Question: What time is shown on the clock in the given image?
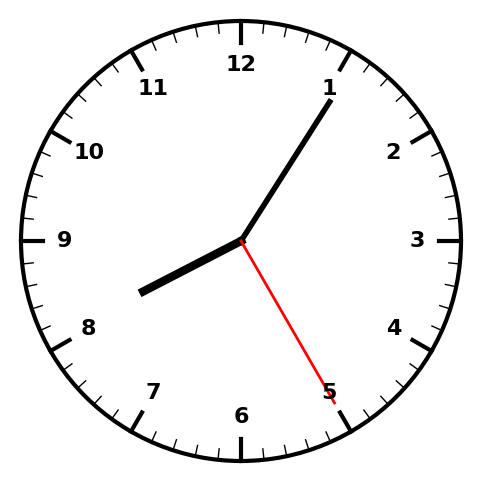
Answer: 08:05:25